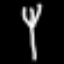
Label: fork